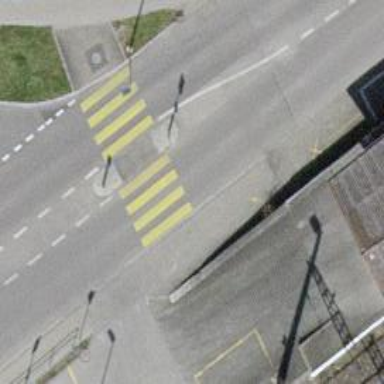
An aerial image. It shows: Marked road crossing with pedestrian island.